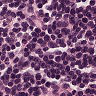
Metastatic tissue present: no